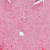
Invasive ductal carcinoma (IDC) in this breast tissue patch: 0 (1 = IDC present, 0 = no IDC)